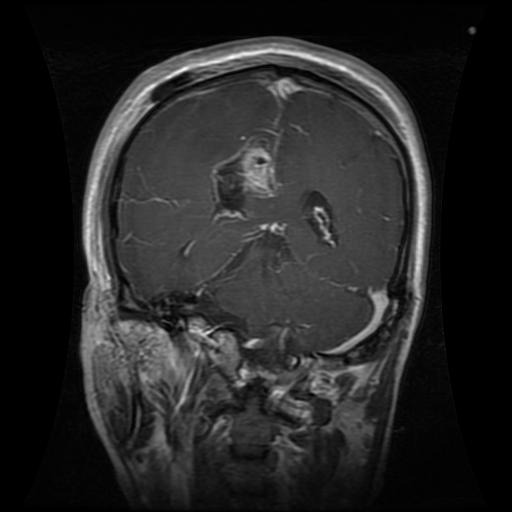
Label: glioma